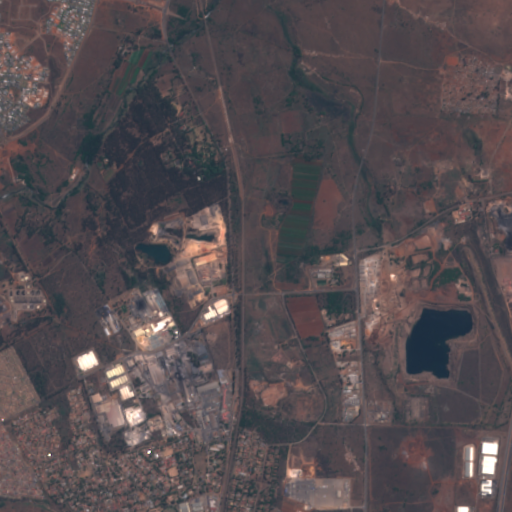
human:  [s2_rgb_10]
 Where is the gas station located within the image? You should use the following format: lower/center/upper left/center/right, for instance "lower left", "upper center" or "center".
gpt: The gas station is located in the lower center of the image.
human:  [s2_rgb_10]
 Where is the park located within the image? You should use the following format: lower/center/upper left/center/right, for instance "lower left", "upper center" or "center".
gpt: The park is located in the upper right of the image.
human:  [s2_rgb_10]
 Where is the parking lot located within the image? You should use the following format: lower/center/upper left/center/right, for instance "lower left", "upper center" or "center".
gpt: The parking lot is located in the upper center of the image.
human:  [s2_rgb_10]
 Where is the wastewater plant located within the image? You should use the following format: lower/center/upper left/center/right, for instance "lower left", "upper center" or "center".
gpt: The wastewater plant is located in the lower left of the image.
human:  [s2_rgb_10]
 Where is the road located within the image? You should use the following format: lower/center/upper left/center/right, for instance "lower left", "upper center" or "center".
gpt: There is no road in the image.